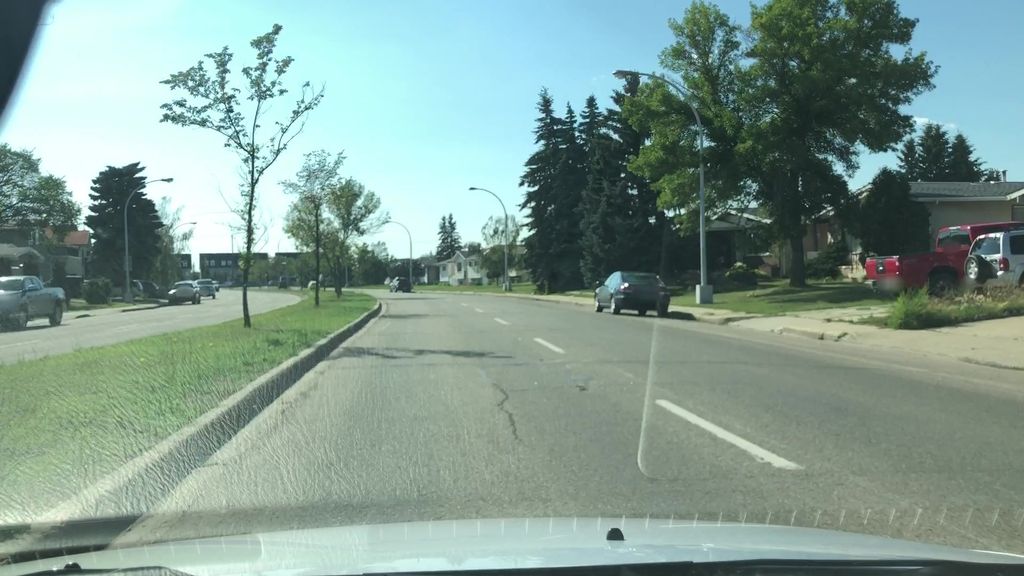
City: edmonton